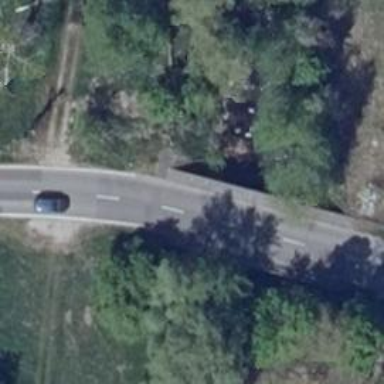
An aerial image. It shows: Secondary road crossing bridge with asphalt surface.